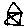
Label: house